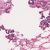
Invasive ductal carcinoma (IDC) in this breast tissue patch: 1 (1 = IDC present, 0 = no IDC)